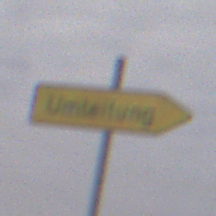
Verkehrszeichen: UmleitungswegweiserRechtsweisend
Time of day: Midday
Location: Outdoor (Nature)
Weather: PartlyCloudy
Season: NotSpecified
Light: Natural